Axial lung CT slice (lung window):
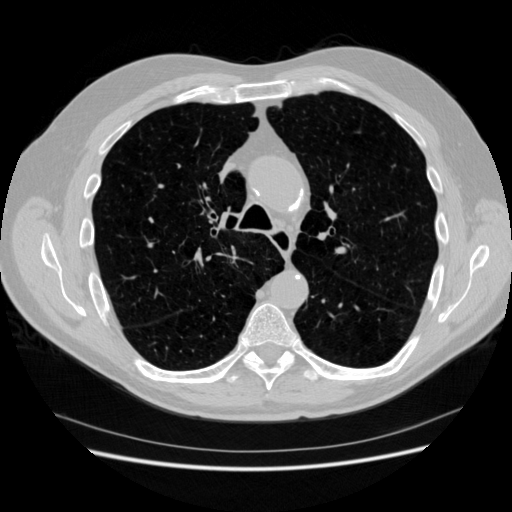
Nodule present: no